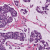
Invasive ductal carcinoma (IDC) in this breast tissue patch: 1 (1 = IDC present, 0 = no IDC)